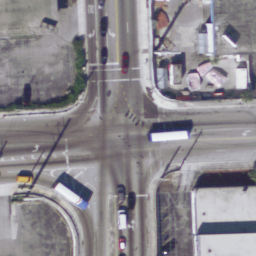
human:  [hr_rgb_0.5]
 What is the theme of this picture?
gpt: intersection

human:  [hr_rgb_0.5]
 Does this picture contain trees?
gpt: yes

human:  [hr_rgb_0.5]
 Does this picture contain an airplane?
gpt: no

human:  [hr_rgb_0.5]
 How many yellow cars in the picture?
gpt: one

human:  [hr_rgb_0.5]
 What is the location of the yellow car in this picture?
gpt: lower left